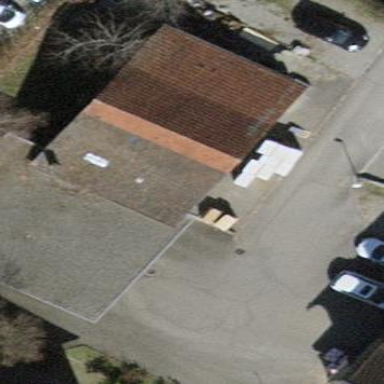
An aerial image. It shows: Pitched roof building.